Question: I am trying to embed a UITableView into my ViewController's main UIView that is 75% the width of the screen. Ideally this UITableView would also be embedded into a Navigation Controller. Also, it seems I cannot use UIContainerViews with iOS 5 because I encounter the error "Could not instantiate class named UIStoryboardEmbedSegueTemplate" (cf. <URL>.
To do this, I have created a UIView within my ViewController's main UIView that is 75% the width of the screen. Within that UIView I have placed a UINavigationBar and a UITableView. I instantiate the UITableViewController in the ViewController's '- (id)initWithNibName:(NSString *)nibNameOrNil bundle:(NSBundle *)nibBundleOrNil' function. Once instantiated, I connect my ViewController's UITableView to the UITableViewController's UITableView via 'self.tableViewController.tableView = self.tableView'.
Everything seems to work alright, except that my UITableView isn't showing any cells, even if I preload it with data.
What additional data may I provide to help diagnose the problem? I of course don't receive any error message, and the datasource does indeed receive the data and I call '[self.tableView reloadData]' after the datasource is updated.

Ultimately this is the kind of behavior I would like, except that instead of multiple web views I would like multiple table views each embedded in its own navigation controller. I'm guessing that Chrome for iOS just takes a screenshot (?) of the webpage since interaction is not enabled when scrolling through tabs, but how would you do this if you wanted to preserve interaction?
The particular line seems to be 'CustomCell *cell = [tableView dequeueReusableCellWithIdentifier:CellIdentifier]' where 'static NSString *CellIdentifier = @"New Cell"' (and the appropriate prototype UITableViewCell is defined such in IB). However, the code doesn't seem to crash on this line; instead, a breakpoint seems to be initiated ('Thread 1: Breakpoint 1.1') that I did not designate. In addition, this only happens when testing on my iOS device. Everything works fine when testing via the iOS simulator.
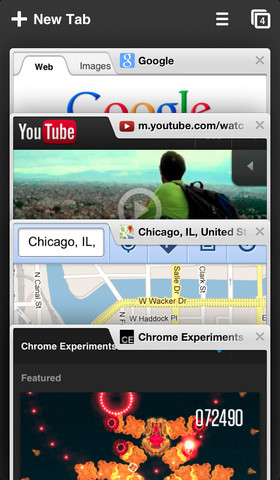
Answer: Hello: The ultimate answer to my particular problem related to how iOS 5 v. iOS 6 handles autolayout, in particular with regard to UITableViewCells ("Autoresize subviews"); cf., <URL>
Since this particular question is vague and the "answer" doesn't relate to what I thought the problem was, should I vote to delete it?